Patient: sex M, age 57
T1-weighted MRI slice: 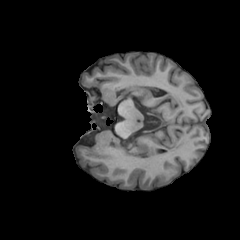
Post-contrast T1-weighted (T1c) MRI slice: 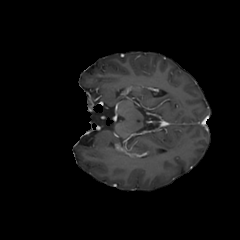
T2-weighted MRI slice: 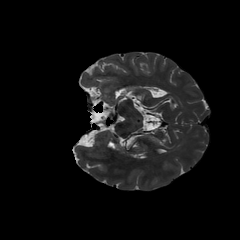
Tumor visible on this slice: no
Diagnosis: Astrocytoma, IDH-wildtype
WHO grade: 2